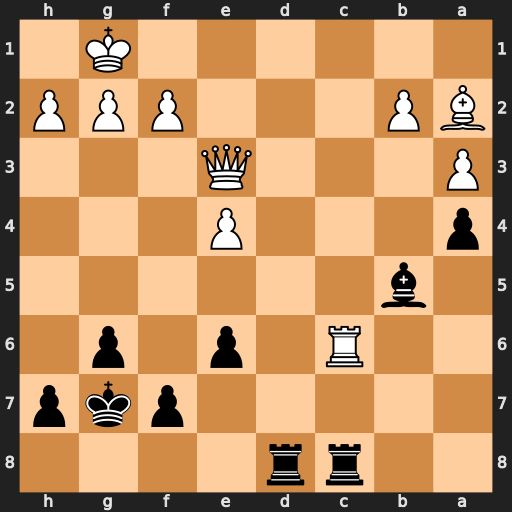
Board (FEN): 2rr4/5pkp/2R1p1p1/1b6/p3P3/P3Q3/BP3PPP/6K1
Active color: b
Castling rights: -
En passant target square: -
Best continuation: Rd1+ Qe1 Rxe1#